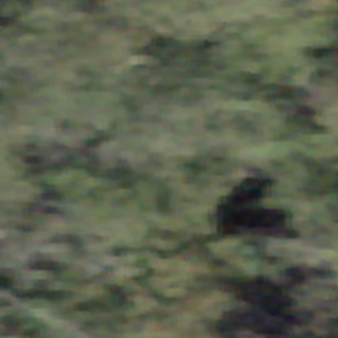
Label: other